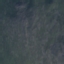
Label: HerbaceousVegetation